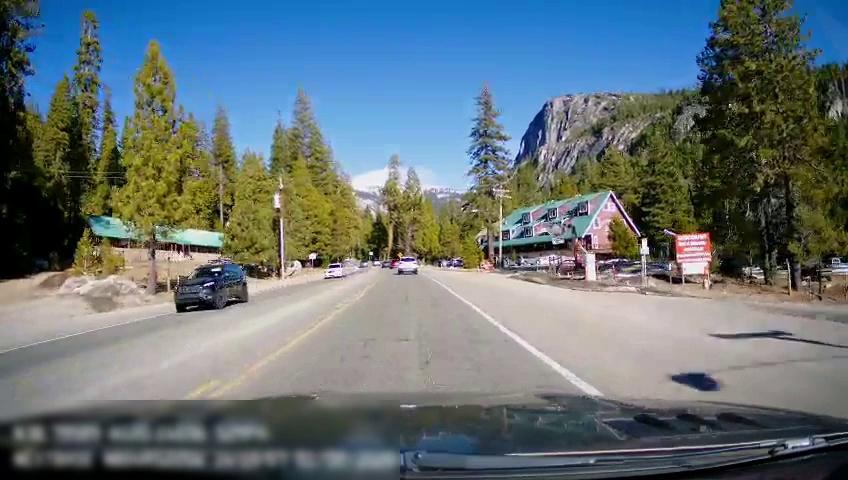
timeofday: Day
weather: Sunny
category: Drivable Space
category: Vehicles | SUV
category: Vehicles | Car
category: Vehicles | SUV
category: Vehicles | SUV
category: Lanes | Opposite Lane
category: Lanes | Current Lane
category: Lanes | Current Lane
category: Lanes | Current Lane